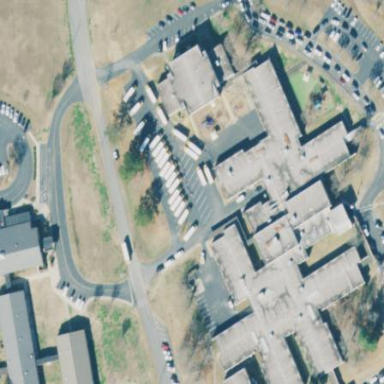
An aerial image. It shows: School building.